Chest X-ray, PA view. Patient: 71 years old, sex M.
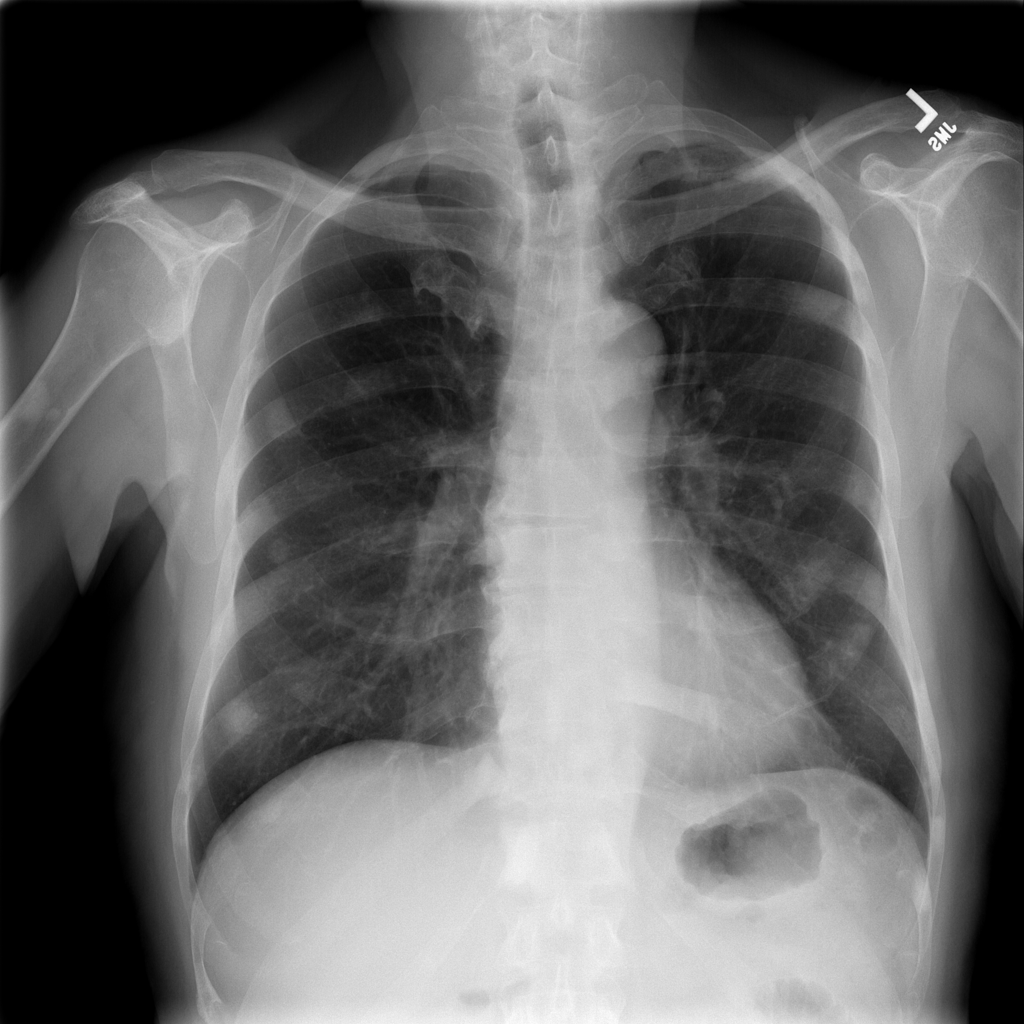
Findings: No Finding